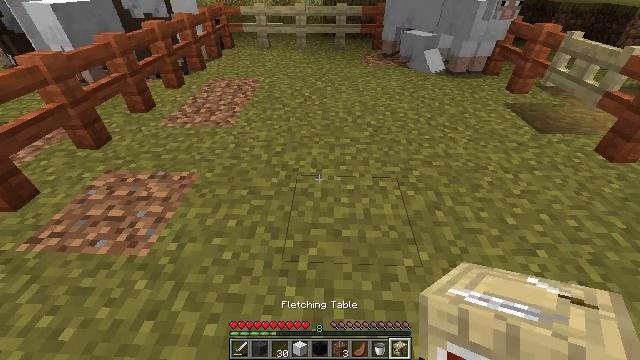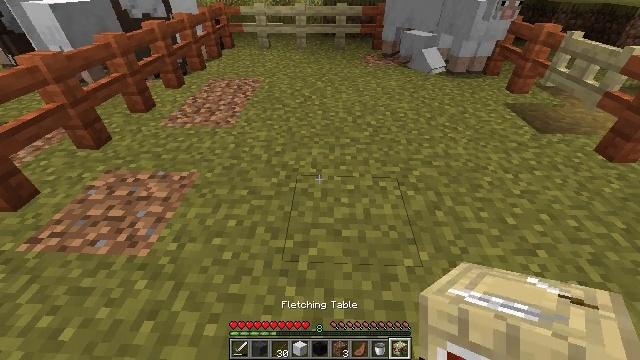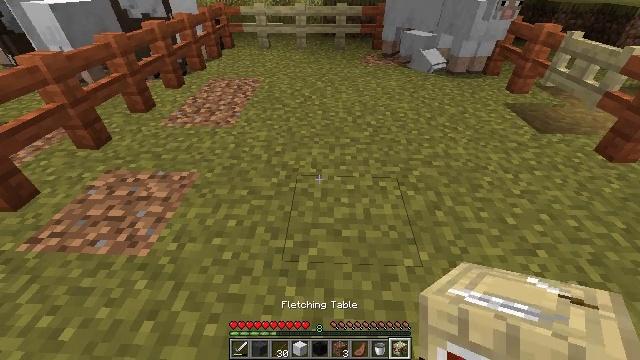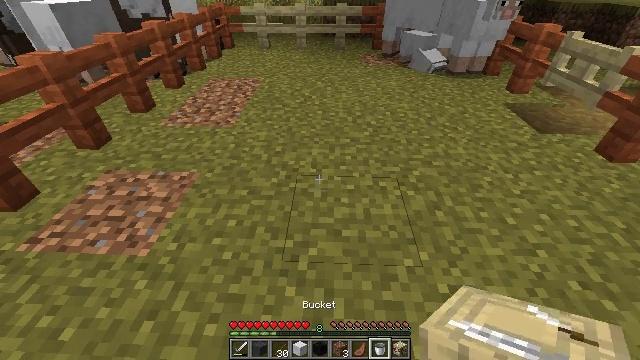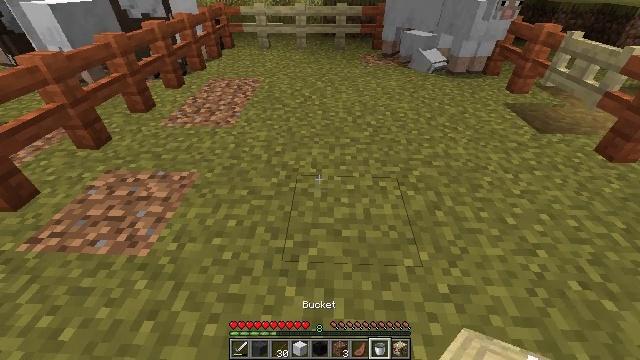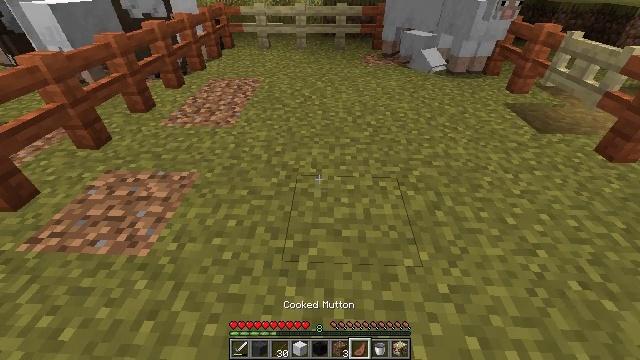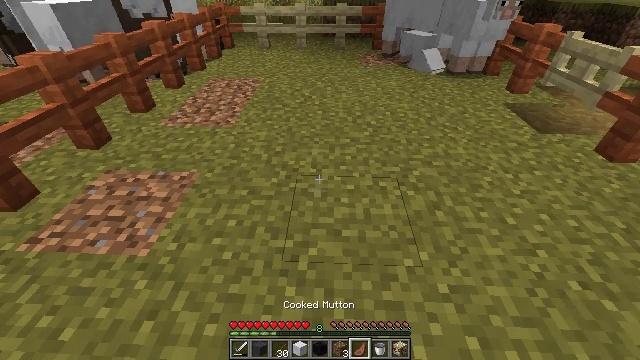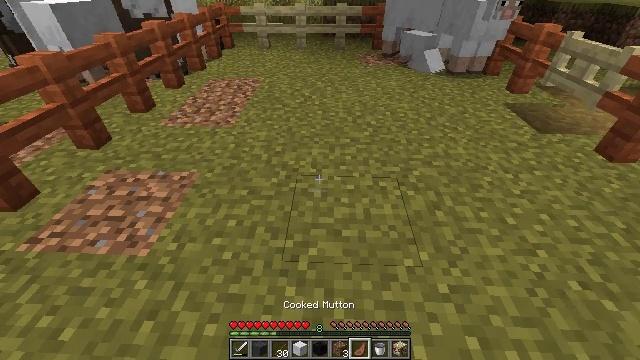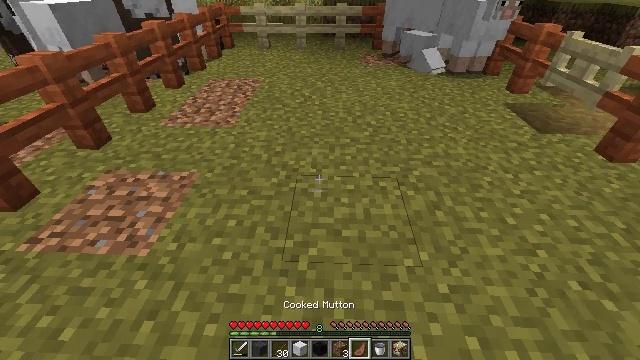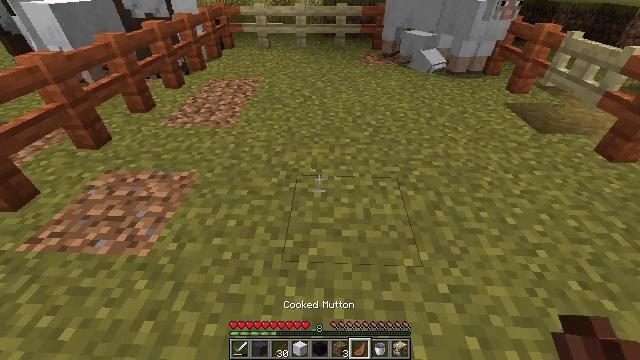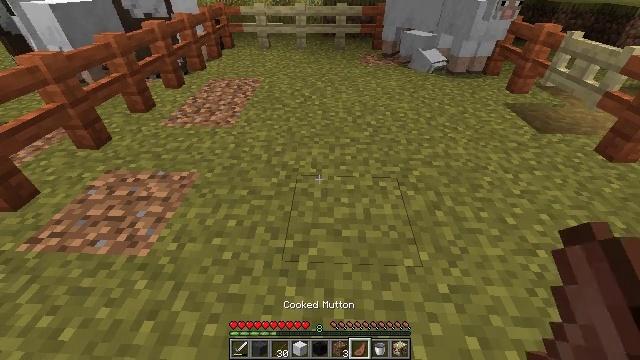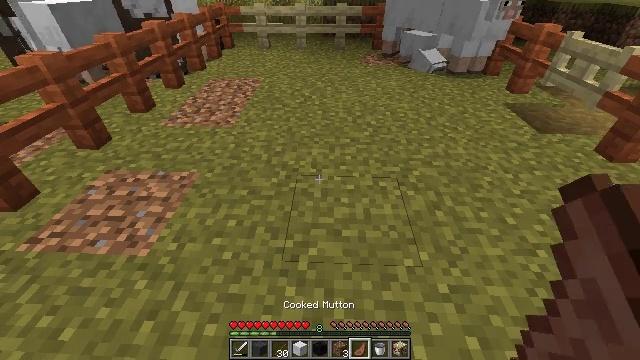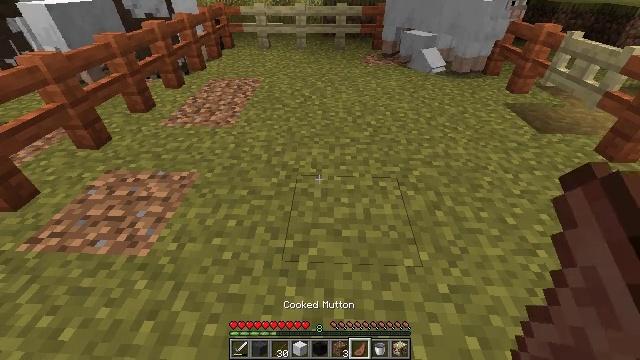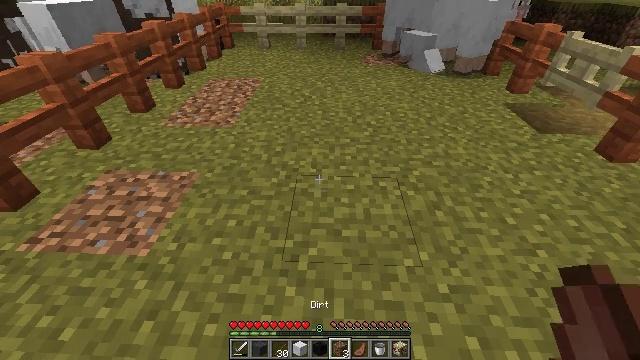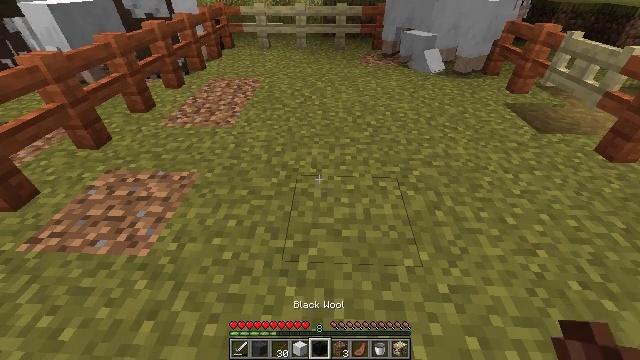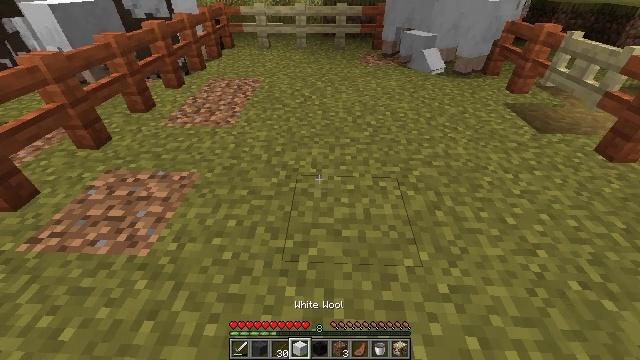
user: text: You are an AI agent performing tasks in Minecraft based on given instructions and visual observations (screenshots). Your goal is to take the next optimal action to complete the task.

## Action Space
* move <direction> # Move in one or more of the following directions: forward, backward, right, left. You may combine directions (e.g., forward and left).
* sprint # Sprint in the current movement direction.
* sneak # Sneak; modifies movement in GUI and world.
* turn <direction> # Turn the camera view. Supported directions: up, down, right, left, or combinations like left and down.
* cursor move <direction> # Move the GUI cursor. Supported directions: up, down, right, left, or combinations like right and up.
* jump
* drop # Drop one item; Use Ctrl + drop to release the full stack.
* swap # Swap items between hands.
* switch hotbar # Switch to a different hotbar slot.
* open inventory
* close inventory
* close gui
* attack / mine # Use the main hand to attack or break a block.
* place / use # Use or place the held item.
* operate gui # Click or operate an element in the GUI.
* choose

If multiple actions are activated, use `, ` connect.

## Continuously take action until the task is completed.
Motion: motion action
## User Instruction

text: Gather grass block for landscaping.
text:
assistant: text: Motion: no_op
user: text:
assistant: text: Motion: no_op
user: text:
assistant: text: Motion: no_op
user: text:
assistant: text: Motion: no_op
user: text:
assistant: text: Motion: no_op
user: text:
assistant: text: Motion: no_op
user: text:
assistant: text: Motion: no_op
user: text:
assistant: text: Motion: no_op
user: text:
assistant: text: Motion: no_op
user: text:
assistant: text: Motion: no_op
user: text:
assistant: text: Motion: no_op
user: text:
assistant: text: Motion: no_op
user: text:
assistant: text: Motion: no_op
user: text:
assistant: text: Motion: no_op
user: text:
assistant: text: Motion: no_op
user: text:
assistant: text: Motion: no_op
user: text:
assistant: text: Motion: no_op
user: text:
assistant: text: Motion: no_op
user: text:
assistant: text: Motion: no_op
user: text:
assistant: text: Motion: no_op
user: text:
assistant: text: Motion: no_op
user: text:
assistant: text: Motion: no_op
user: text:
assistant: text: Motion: no_op
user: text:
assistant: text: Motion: no_op
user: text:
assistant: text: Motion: no_op
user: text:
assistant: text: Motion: no_op
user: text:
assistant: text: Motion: no_op
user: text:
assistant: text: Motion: no_op
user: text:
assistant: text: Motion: no_op
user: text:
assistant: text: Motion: no_op